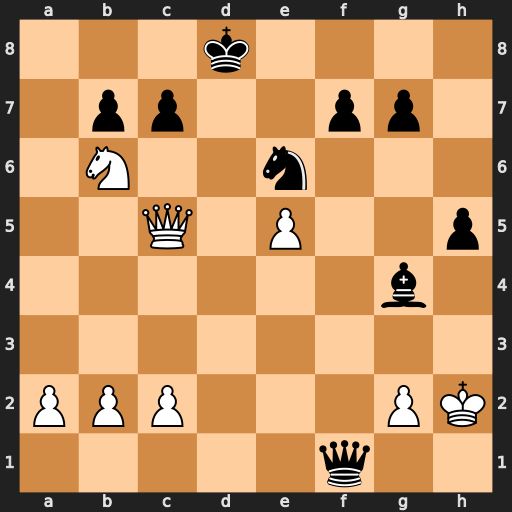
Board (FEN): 3k4/1pp2pp1/1N2n3/2Q1P2p/6b1/8/PPP3PK/5q2
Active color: w
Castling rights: -
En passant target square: -
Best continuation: Qd5+ Ke8 Qd7+ Kf8 Qc8+ Nd8 Qxd8#